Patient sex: F
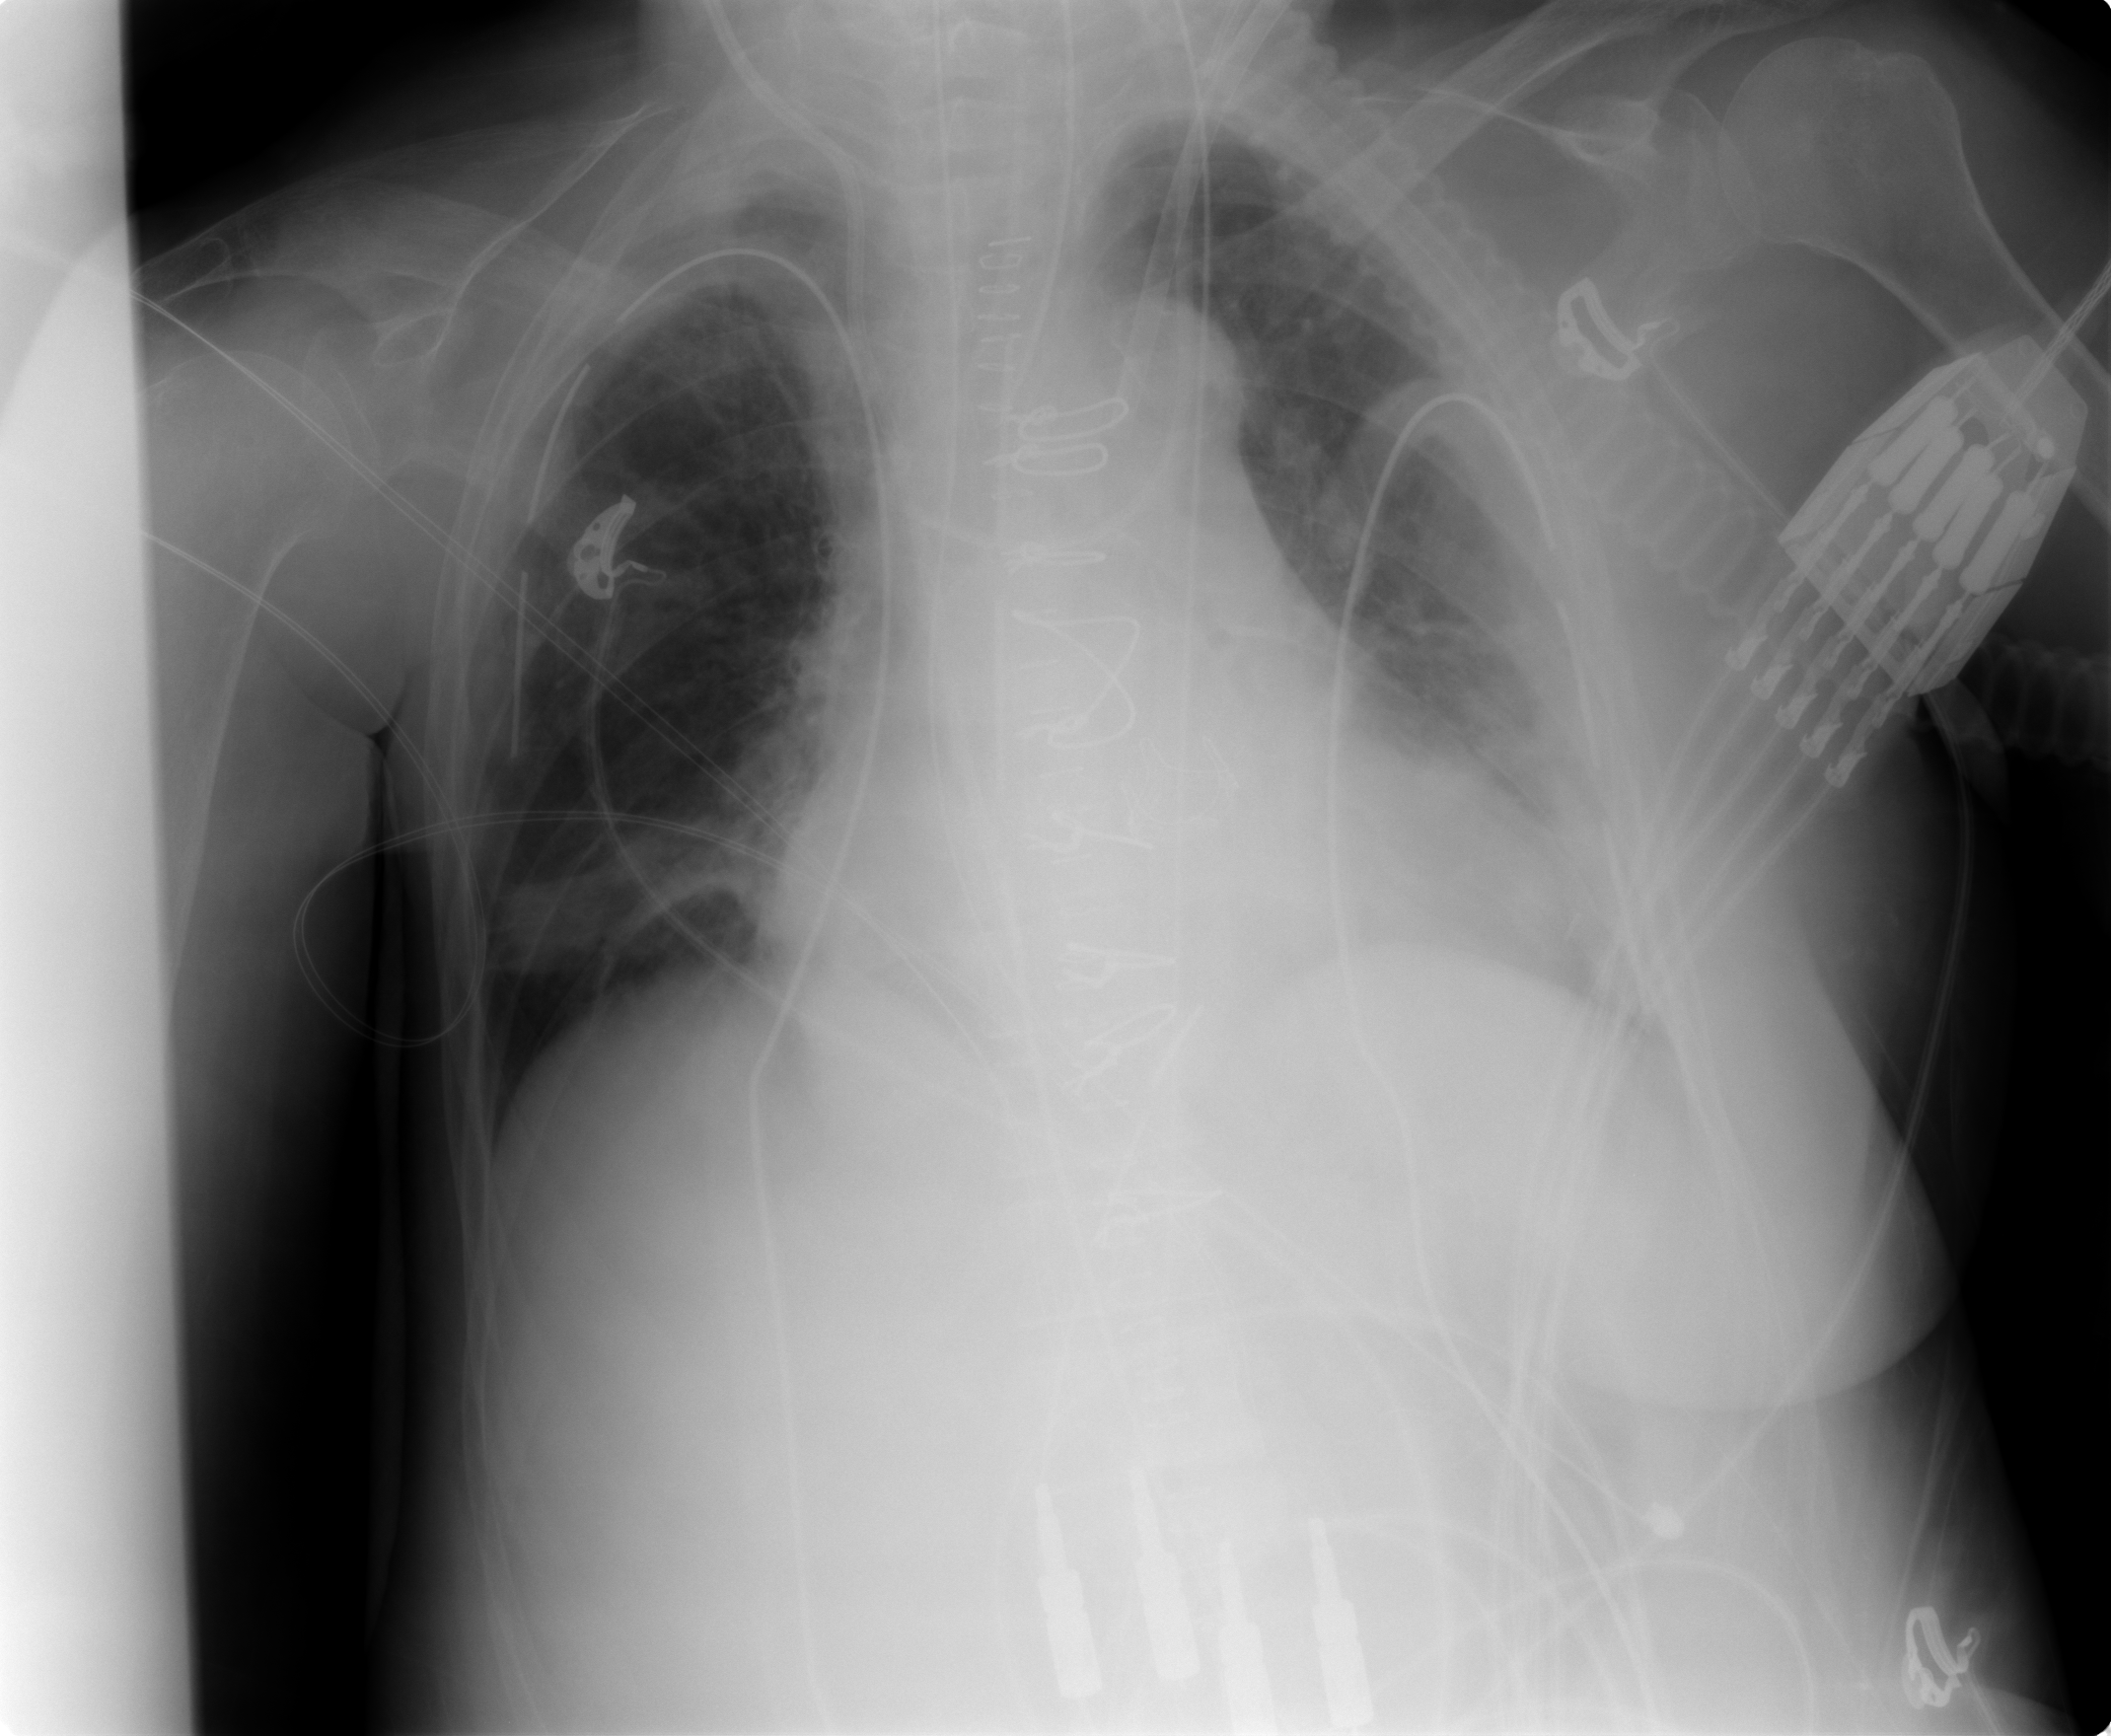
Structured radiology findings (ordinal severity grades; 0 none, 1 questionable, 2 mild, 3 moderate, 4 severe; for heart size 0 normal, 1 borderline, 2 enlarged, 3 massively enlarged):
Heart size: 2
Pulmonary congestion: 1
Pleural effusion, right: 0
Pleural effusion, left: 0
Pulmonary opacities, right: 2
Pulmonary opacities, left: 2
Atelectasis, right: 0
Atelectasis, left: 0